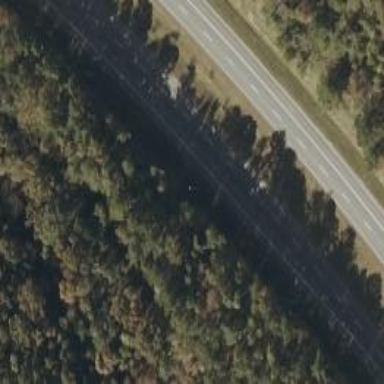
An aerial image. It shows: Asphalt road classified as trunk highway.